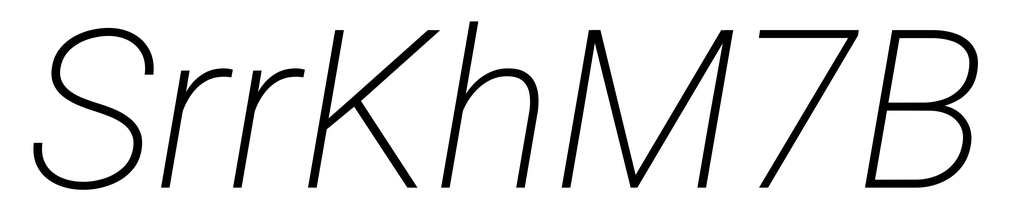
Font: Roboto-Italic_ExtraLight_Italic